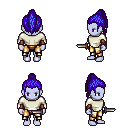
a pixel art fantasy rpg character, female body template, dark elf, purple skin, white long-sleeve shirt, gold greaves, blue long topknot hairstyle, leather bracers, dagger, four views (front, back, left, right), 2x2 character sprite sheet, small pixel art, hard edges, no anti-aliasing